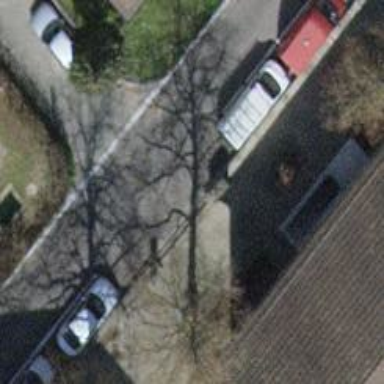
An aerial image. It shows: Avenue lined with trees.